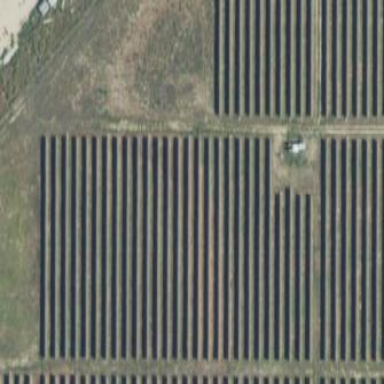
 consisting of solar photovoltaic panels."